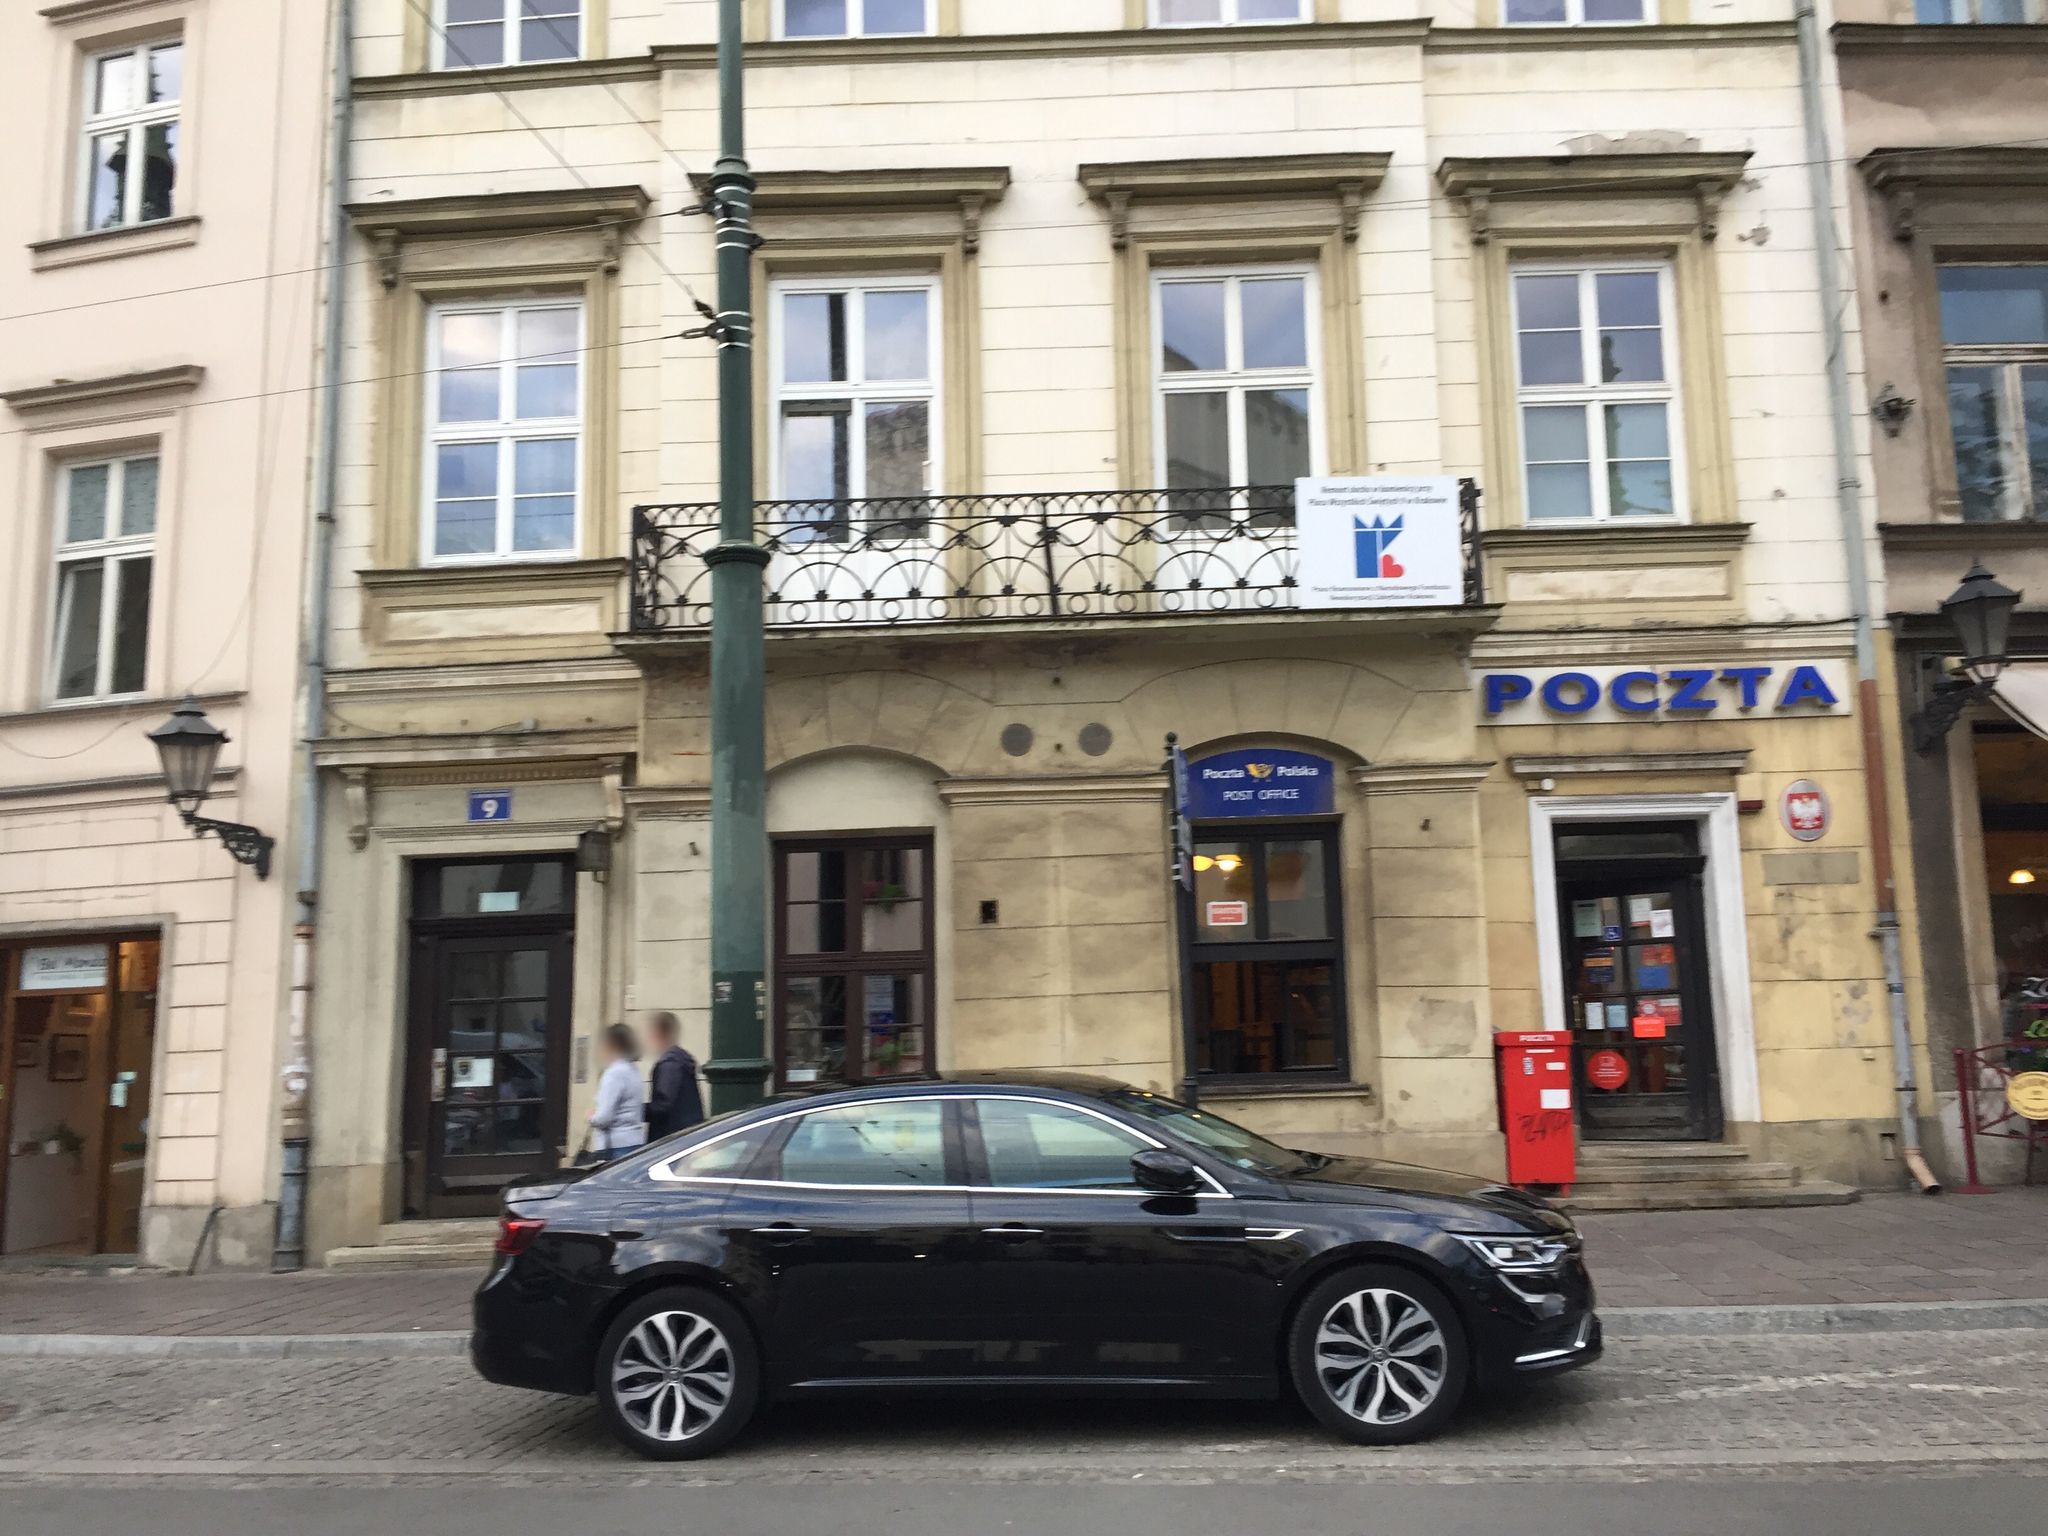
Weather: clear
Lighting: day
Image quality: good
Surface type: walking surface
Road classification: living_street, service
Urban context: urban centre
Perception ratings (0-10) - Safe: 5.03, Lively: 8.7, Beautiful: 6.63, Boring: 1.36, Depressing: 5.34, Wealthy: 5.72